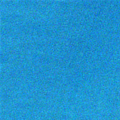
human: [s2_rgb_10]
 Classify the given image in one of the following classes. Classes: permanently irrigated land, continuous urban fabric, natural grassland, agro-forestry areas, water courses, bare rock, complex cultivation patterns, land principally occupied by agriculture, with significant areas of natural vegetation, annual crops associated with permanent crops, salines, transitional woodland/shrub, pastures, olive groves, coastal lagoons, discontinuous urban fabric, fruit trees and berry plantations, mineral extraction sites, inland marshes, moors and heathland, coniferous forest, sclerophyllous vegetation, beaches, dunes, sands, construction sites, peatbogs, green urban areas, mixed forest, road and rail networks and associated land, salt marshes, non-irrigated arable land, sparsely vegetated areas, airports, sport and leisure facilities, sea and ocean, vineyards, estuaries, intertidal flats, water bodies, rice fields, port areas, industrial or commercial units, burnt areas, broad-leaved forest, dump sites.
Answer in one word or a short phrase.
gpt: sea and ocean